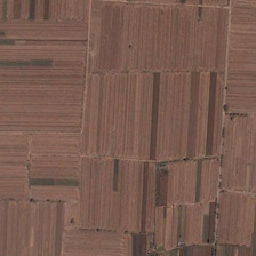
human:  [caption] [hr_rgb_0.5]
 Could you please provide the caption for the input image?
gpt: stripes can be seen in the brown farmland decorated with green .

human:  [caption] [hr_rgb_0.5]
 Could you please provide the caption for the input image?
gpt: Brown farmland has vertical stripes.

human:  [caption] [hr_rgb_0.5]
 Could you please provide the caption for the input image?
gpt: this bare farmland is devided into stipes .

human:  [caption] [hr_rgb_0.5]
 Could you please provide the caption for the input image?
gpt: The field has a brown stripe.

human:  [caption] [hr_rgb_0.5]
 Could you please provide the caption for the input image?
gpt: a brown agricultural land has a straight and vertical track.